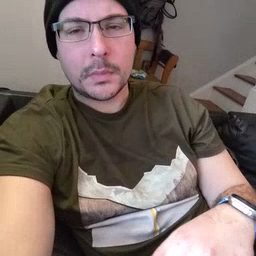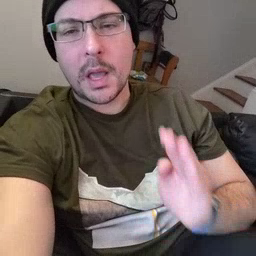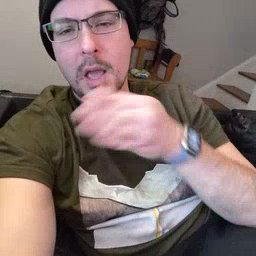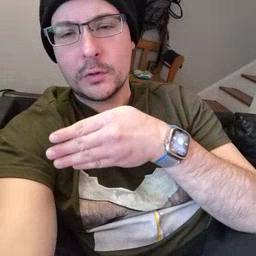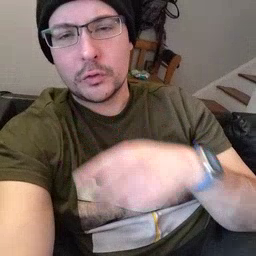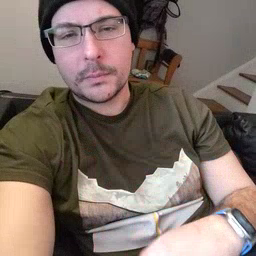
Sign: after